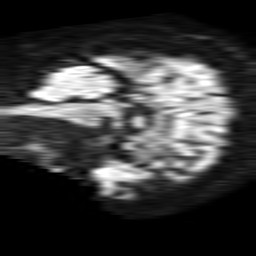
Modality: TRACE
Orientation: sagittal
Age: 49
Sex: female
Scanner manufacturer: philips
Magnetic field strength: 1.5 T
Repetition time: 4.6 s
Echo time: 0.08517 s